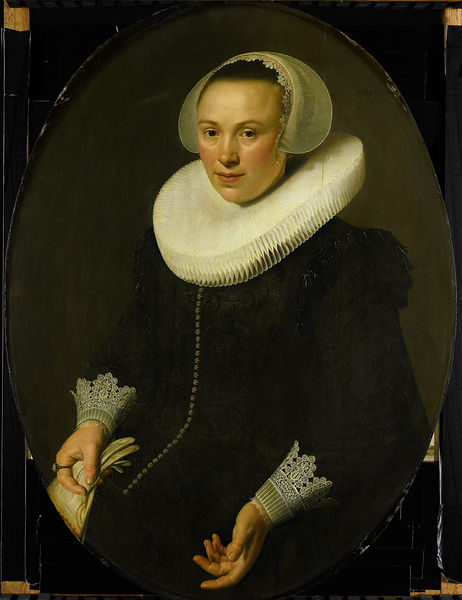
Titel: Portret van Maria Joachimsdr Swartenhont (1598-1631)
Künstler: Nicolaes Eliasz. Pickenoy
Standort: Amsterdam
Institution: Rijksmuseum
Schlagwörter: dunkel, gemälde, frau, handschuh, handschuhe, kleid, schwarz, haube, kragen, spitze, halskrause, portrait, porträt, öl, reich, sitzend, spitzen, oval, knöpfe, ring, manschetten, mühlstein